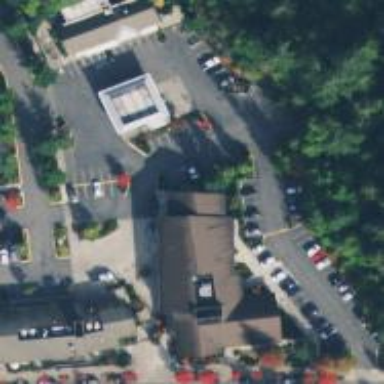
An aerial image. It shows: Fitness center located in leisure land.